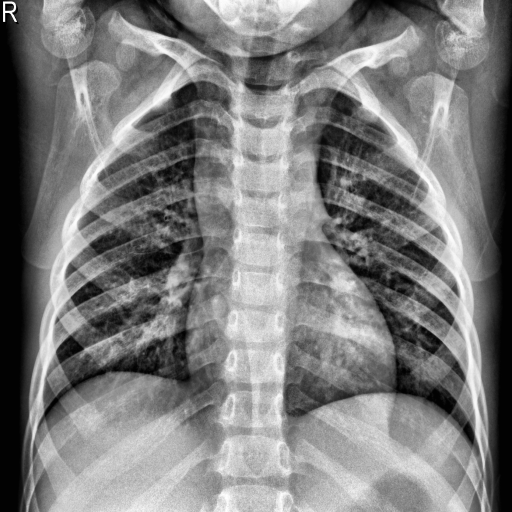
Finding: NORMAL